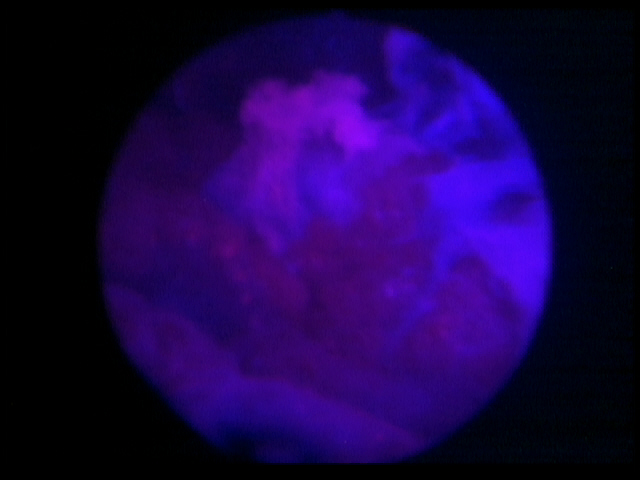
Modality: BLC
Class: Malignant
Subclass: HighGradePapillary
Lesion: L1
Stage: T1
Morphology: Papillary
Bladder cancer association: Yes